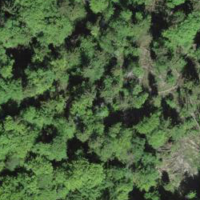
EUNIS habitat code: 44
Species observed at this site:
Cuculus canorus